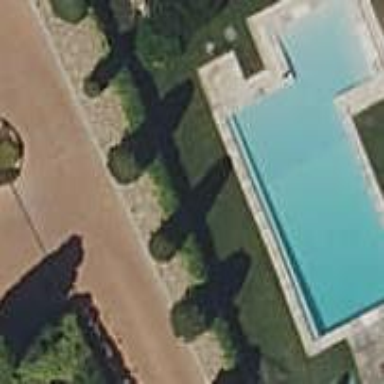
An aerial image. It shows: Swimming pool located in leisure land.